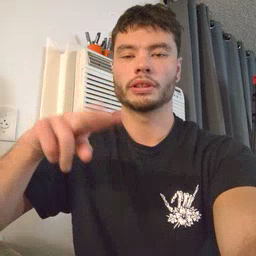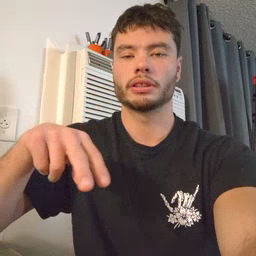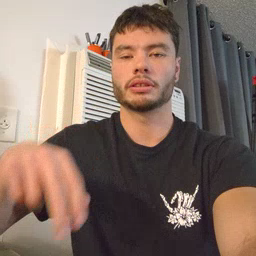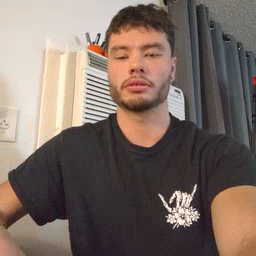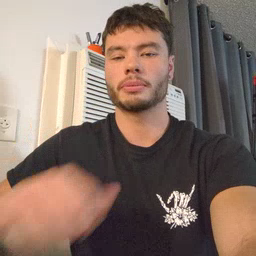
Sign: read